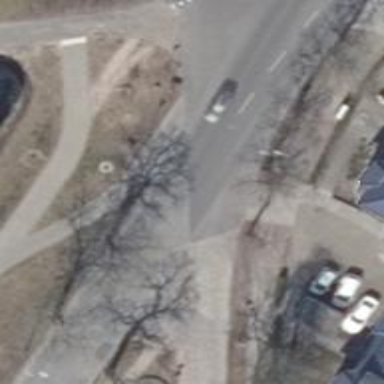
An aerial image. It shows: Sidewalk along the footway.